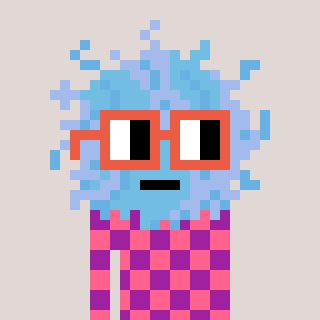
a pixel art character with square orange glasses, a lint-shaped head and a magenta-colored body on a warm background